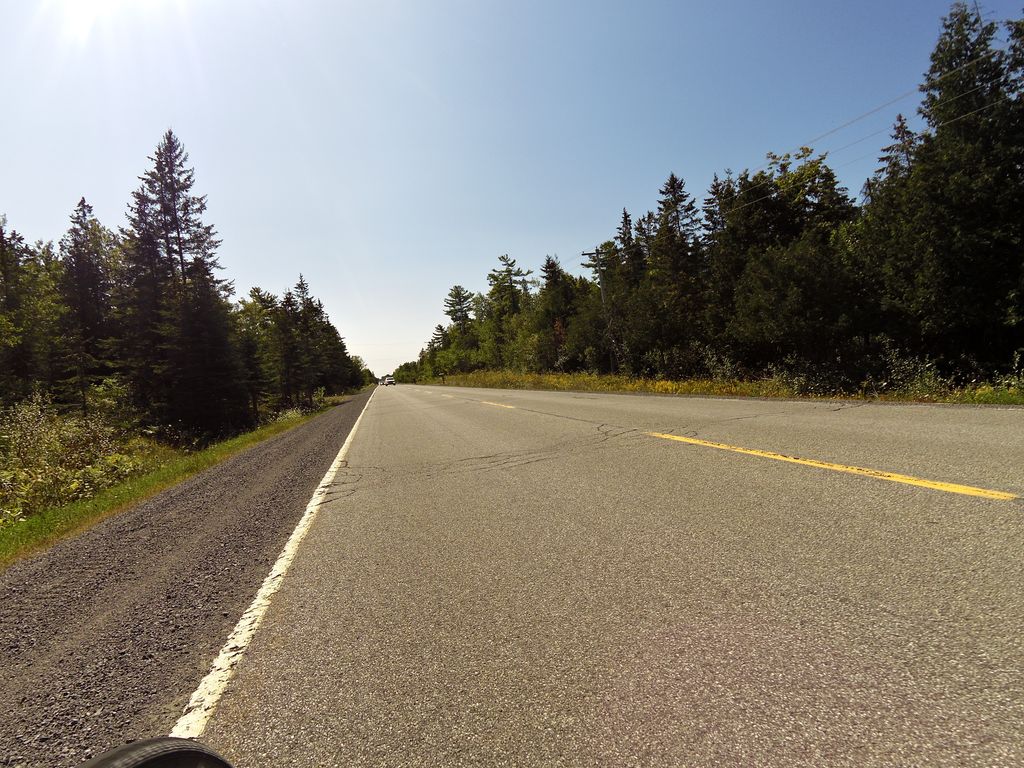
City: ottawa-gatineau